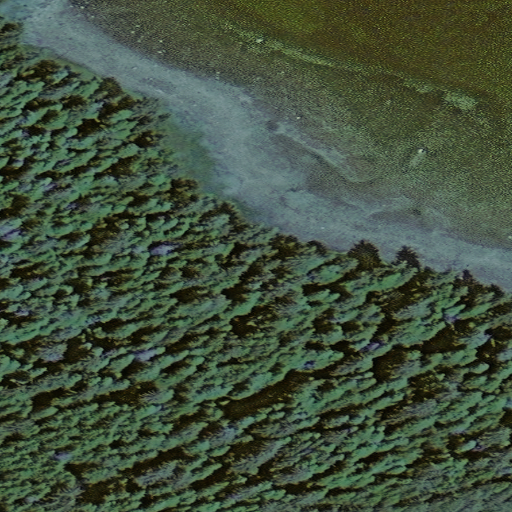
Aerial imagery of island in Alaska named Dead Tree Island containing only unknown